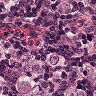
Metastatic tissue present: yes